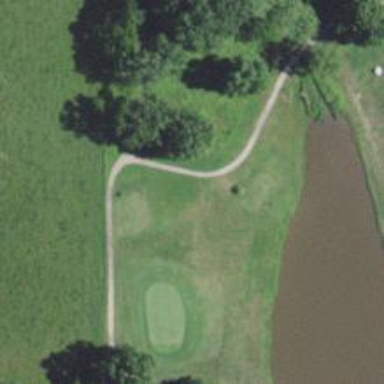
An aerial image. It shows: Golf tee.